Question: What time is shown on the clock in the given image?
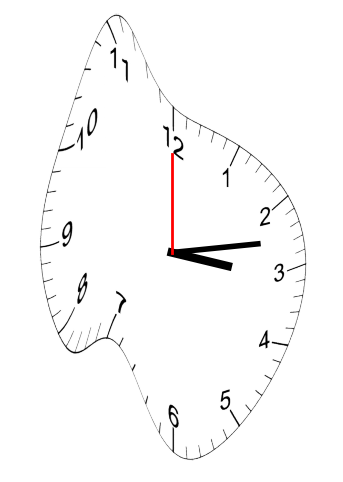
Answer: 03:13:00